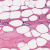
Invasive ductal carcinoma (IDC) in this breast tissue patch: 0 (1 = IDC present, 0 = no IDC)